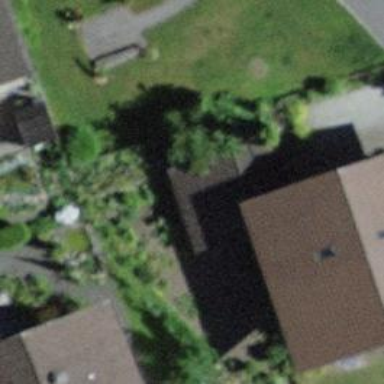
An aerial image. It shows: Garage.